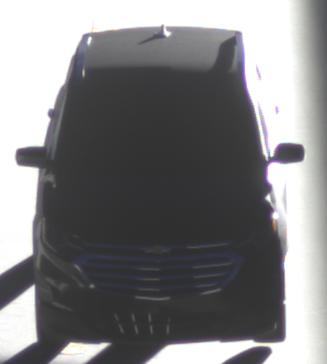
Make: Chevrolet
Model: Equinox
Detailed model: Gen. 2
Model produced from: 2015
Model produced until: 2017
Doors: 5
Color: black
Road condition: dry road
Daytime: sunrise or sunset
Contrast: high contrast